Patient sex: M
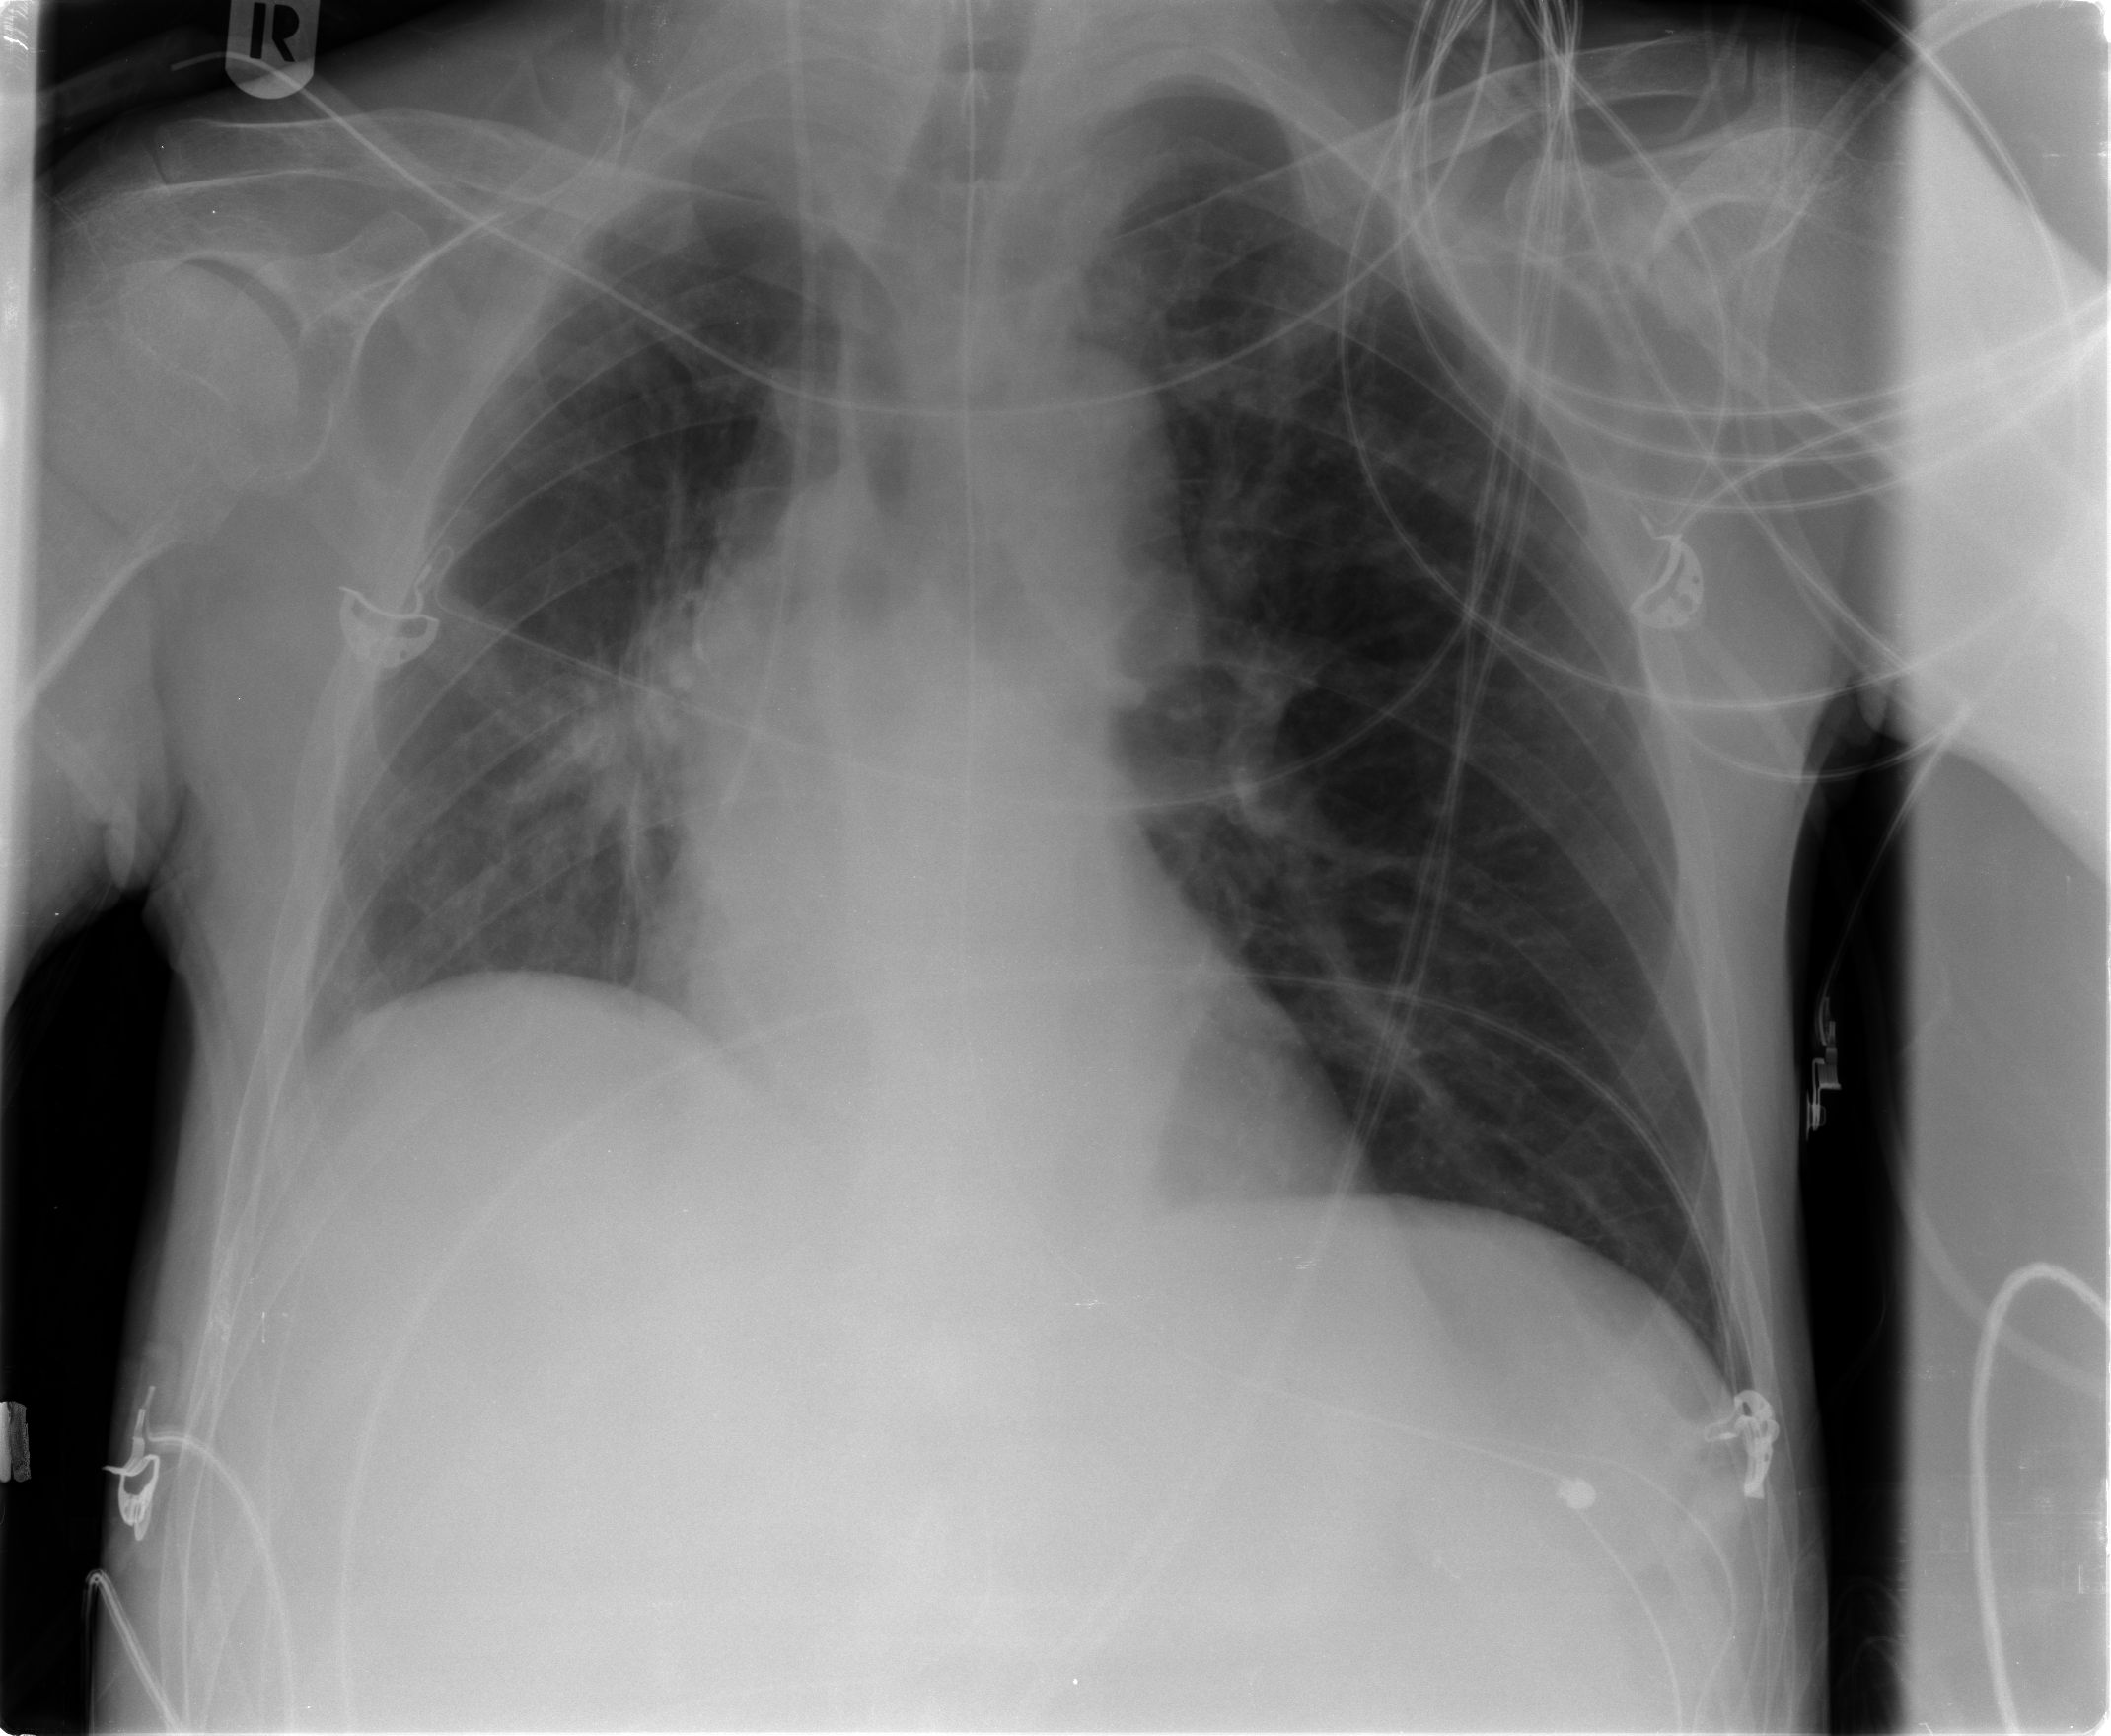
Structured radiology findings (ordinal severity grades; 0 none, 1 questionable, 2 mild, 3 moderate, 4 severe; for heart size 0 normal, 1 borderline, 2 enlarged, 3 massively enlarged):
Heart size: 0
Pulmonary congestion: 2
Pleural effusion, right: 0
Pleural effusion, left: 0
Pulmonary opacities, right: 0
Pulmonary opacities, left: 0
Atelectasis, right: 2
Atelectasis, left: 0